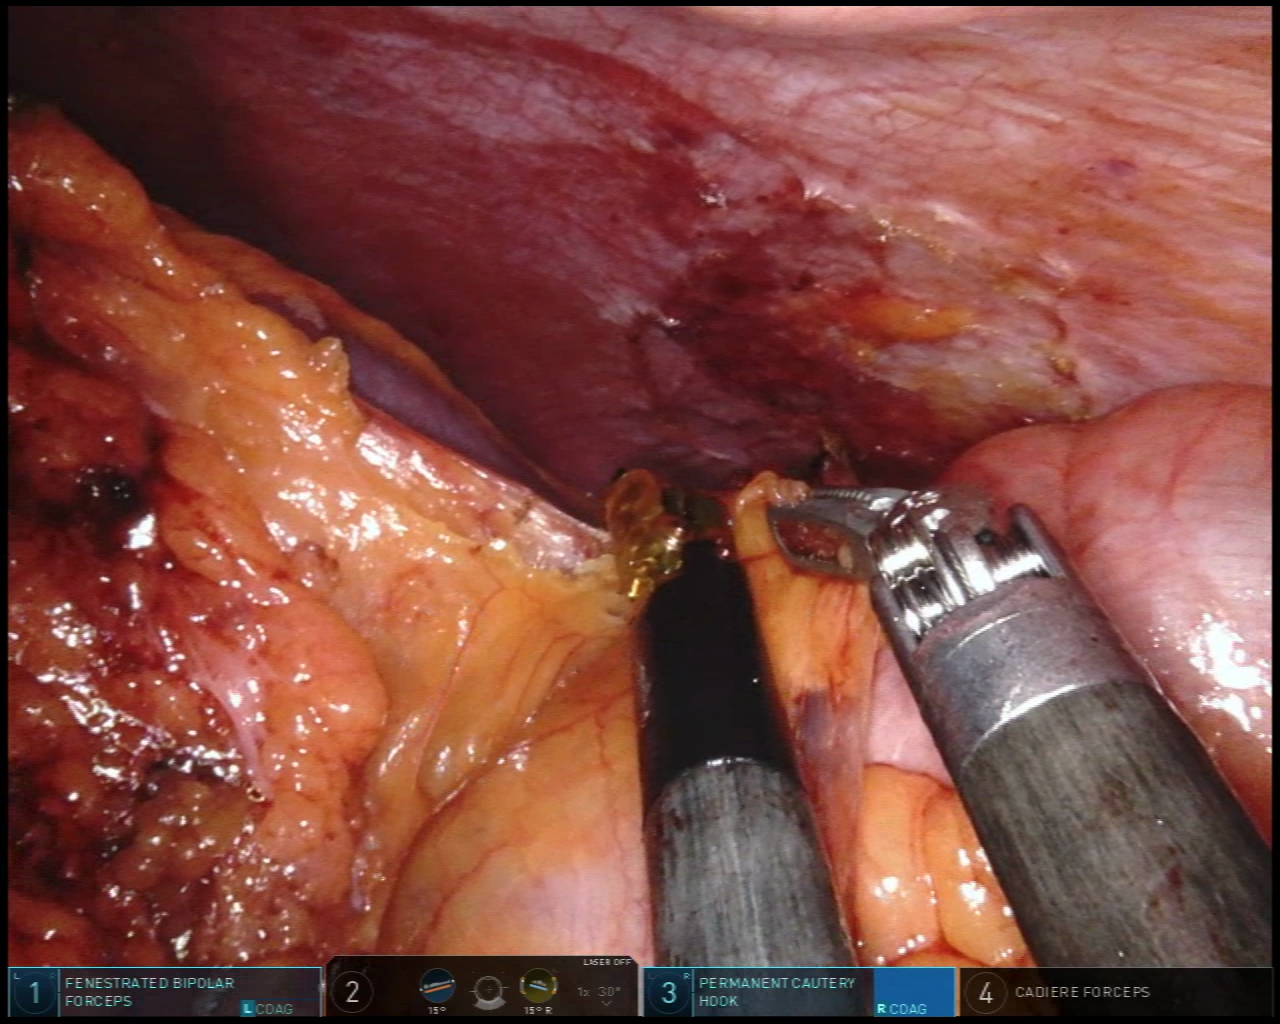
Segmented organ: spleen
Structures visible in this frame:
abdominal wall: yes
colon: yes
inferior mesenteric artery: no
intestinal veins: no
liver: no
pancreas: no
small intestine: no
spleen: yes
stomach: no
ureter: no
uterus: no
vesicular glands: no